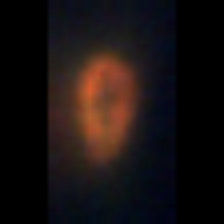
Taxon: Heterocapsa
Group: Dinoflagellates